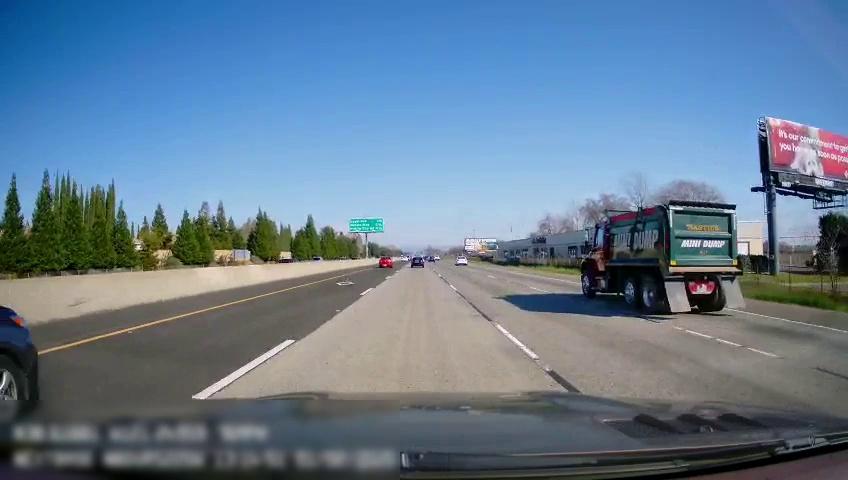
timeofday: Day
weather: Sunny
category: Drivable Space
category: Vehicles | Truck
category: Vehicles | SUV
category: Vehicles | Car
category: Vehicles | Car
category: Vehicles | Car
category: Lanes | Current Lane
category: Lanes | Current Lane
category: Lanes | Current Lane
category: Lanes | Alternate Lane
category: Lanes | Alternate Lane
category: Traffic | Signs